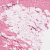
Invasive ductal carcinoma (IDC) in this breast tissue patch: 0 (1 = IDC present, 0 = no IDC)